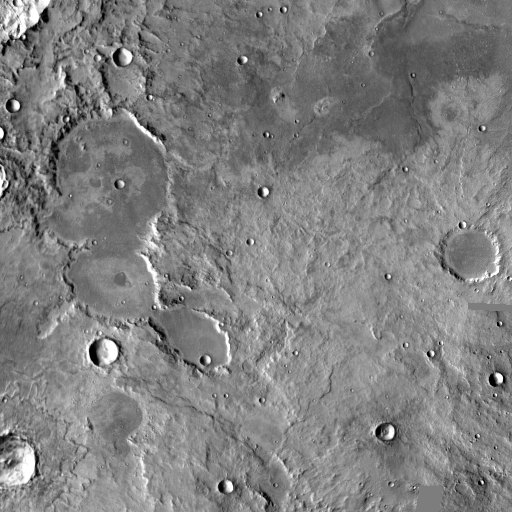
Crater classes present: Background, Other, Layered, Buried, Secondary